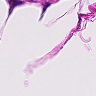
Metastatic tissue present: no